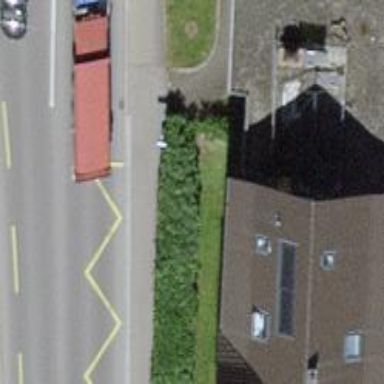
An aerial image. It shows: Platform for public transport is situated by the road.